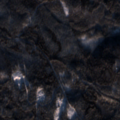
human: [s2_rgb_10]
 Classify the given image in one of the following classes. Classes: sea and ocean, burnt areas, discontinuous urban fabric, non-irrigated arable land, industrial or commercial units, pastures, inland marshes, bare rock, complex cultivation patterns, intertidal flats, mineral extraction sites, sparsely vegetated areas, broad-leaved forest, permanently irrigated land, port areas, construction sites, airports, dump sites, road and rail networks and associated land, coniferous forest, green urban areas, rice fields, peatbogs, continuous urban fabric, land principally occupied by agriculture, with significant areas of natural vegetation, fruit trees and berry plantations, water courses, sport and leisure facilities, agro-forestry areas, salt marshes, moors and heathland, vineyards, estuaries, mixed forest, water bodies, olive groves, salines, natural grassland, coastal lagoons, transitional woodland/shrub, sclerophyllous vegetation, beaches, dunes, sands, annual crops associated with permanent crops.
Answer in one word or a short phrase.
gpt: coniferous forest, mixed forest